Field crop: maize
Growth stage: 1
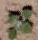
Species: chenopodium